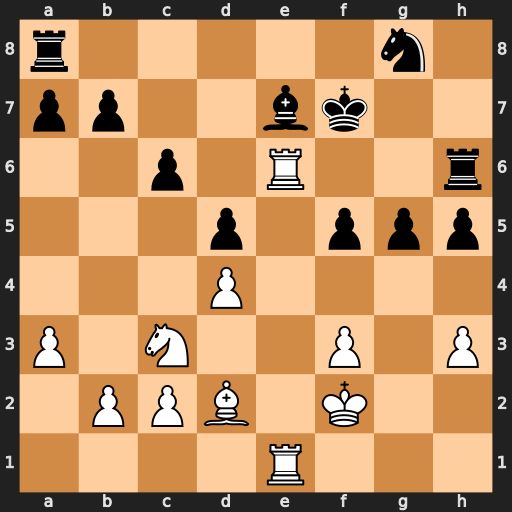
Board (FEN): r5n1/pp2bk2/2p1R2r/3p1ppp/3P4/P1N2P1P/1PPB1K2/4R3
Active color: w
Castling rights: -
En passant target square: -
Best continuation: Rxh6 Nxh6 Rxe7+ Kxe7 Bxg5+ Kd7 Bxh6